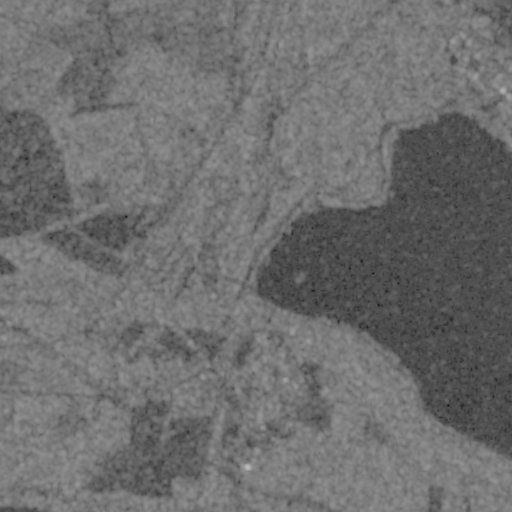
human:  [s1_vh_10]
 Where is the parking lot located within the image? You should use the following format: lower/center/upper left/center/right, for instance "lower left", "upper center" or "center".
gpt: The parking lot is located in the upper right of the image.
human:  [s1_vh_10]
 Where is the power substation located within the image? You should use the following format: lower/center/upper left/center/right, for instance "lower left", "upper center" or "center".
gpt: The power substation is located in the center left of the image.
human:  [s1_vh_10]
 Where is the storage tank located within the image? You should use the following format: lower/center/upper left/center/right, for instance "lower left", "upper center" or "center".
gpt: The storage tank is located in the center of the image.
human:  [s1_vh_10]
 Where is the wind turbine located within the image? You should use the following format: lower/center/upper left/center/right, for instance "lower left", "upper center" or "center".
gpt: The wind turbine is located in the upper left of the image.
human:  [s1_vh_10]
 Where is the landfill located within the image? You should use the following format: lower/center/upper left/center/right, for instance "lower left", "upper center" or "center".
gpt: There is no landfill in the image.

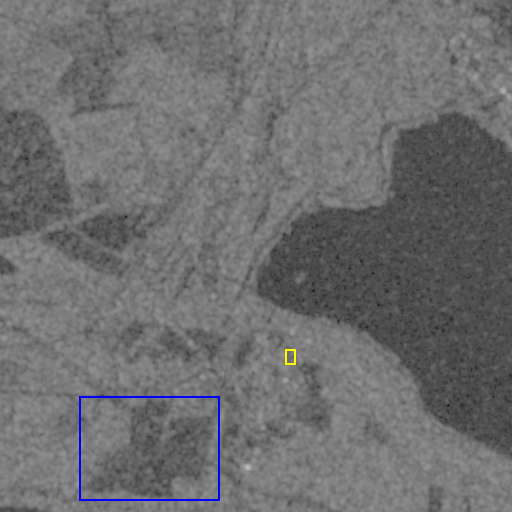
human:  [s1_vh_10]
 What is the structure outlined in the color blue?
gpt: The structure outlined in blue is a crop field.
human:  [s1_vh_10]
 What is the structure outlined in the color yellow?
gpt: The structure outlined in yellow is a park.
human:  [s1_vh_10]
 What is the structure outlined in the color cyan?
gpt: There is no cyan outline.